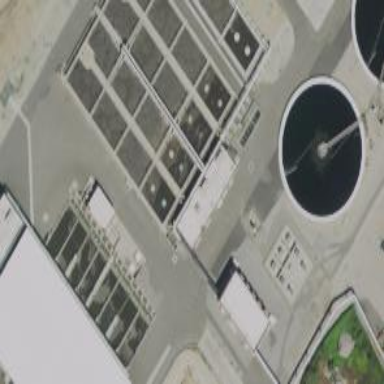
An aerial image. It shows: Body of wastewater.